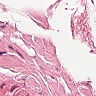
Metastatic tissue present: no